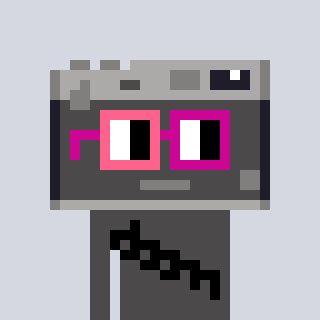
a pixel art character with square pink and red glasses, a camera-shaped head and a grayscale-colored body on a cool background